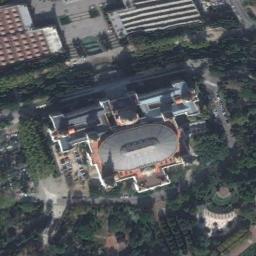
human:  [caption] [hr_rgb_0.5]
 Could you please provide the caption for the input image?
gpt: The palace has some towers, A big dome palace and a parking lot and the palace is surrounded by a grove of trees .

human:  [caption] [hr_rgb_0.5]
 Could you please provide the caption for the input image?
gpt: There is a wide road next to the palace .

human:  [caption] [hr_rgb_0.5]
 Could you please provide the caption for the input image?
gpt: There are many trees near the palace .

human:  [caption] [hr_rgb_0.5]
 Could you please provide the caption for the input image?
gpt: The palace is surrounded by trees .

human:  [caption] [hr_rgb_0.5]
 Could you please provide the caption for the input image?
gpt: There are many green trees around the palace .